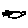
Label: cat